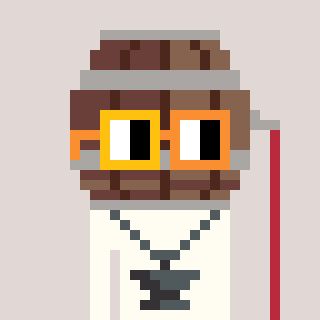
a pixel art character with square yellow and orange glasses, a wine barrel-shaped head and a grayscale-colored body on a warm background